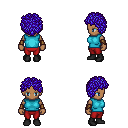
a pixel art fantasy rpg character, female body template, human, dark skin, teal sleeveless shirt, red pants, blue curly afro hairstyle, cloth bracers, black shoes, four views (front, back, left, right), 2x2 character sprite sheet, small pixel art, hard edges, no anti-aliasing